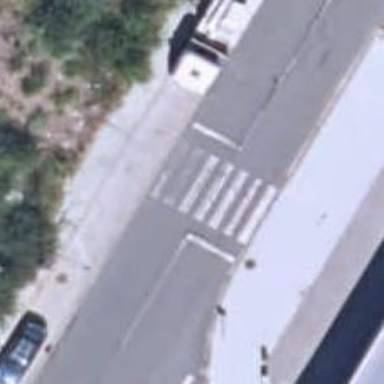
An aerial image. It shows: Marked road crossing.